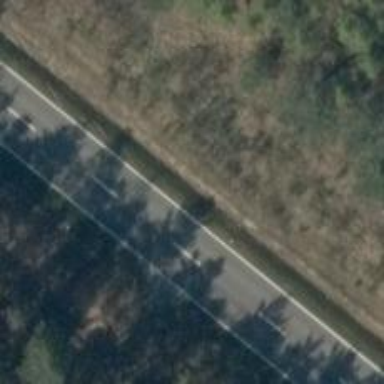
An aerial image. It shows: Secondary road with asphalt surface.